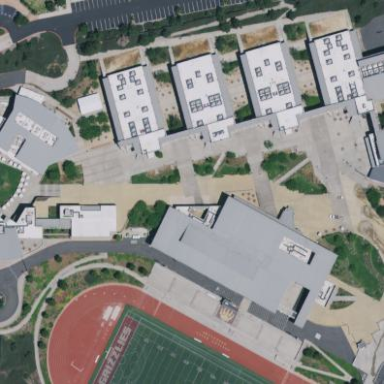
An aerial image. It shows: School building.